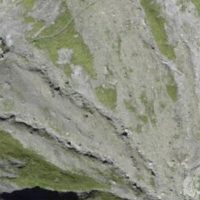
EUNIS habitat code: 48
Species observed at this site:
Erebia aethiops